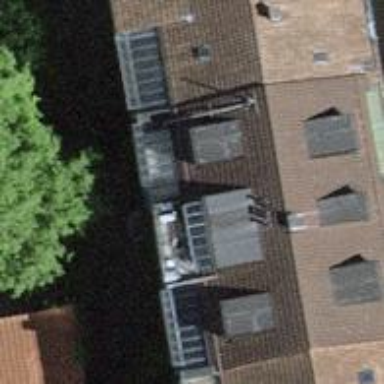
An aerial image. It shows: Apartments building with gambrel roof.